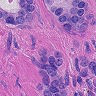
Metastatic tissue present: yes